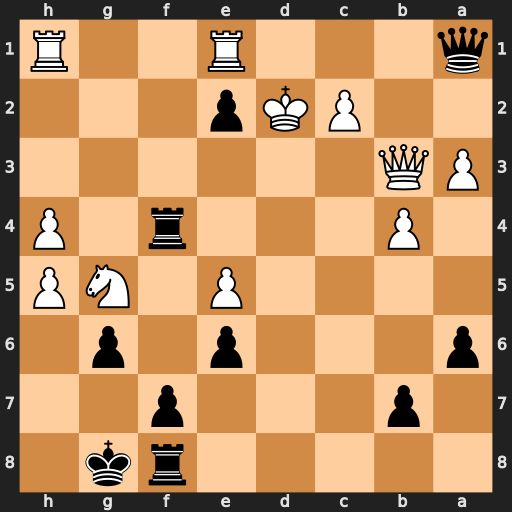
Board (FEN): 5rk1/1p3p2/p3p1p1/4P1NP/1P3r1P/PQ6/2PKp3/q3R2R
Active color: b
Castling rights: -
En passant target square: -
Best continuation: Rd8+ Qd3 Rxd3+